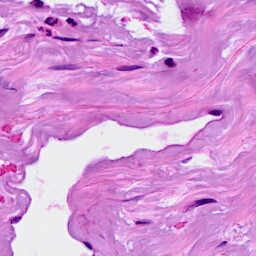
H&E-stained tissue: Breast